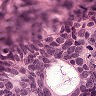
Metastatic tissue present: no